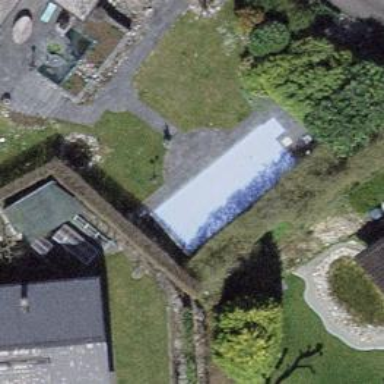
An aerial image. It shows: Swimming pool located in leisure land.